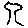
Label: tree